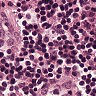
Metastatic tissue present: no